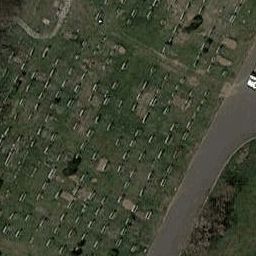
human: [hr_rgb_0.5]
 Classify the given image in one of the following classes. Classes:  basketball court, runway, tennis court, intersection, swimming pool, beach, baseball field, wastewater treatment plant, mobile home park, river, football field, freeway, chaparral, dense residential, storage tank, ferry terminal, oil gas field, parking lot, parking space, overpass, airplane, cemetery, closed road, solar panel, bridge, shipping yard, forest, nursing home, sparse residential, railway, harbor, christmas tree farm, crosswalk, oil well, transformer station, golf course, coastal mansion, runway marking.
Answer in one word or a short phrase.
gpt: cemetery